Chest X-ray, AP view. Patient: 20 years old, sex F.
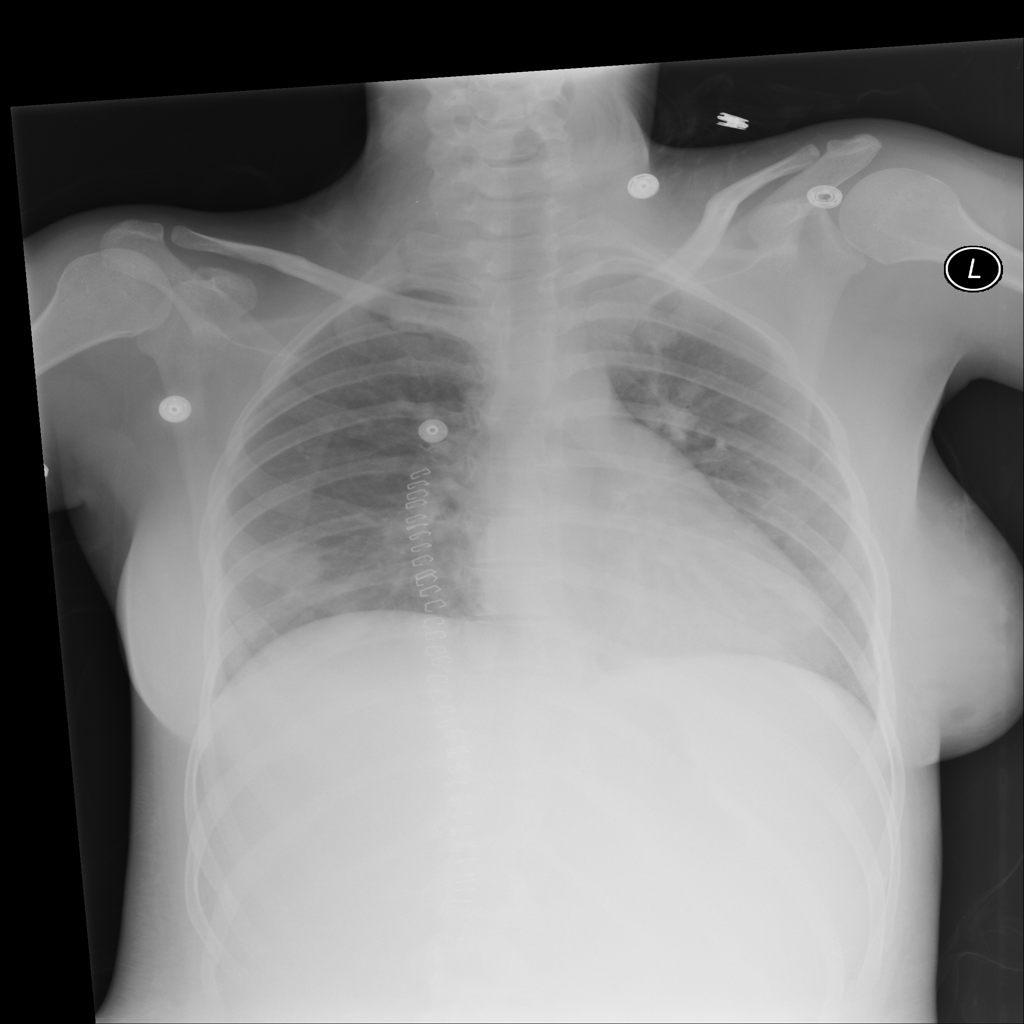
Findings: Nodule